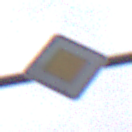
Verkehrszeichen: Vorfahrtsstrasse
Umgebung: Outdoor, Urban
Tageszeit: Midday
Wetter: Overcast
Licht: Natural
Jahreszeit: NotSpecified
Kontrast: LowContrast